Field crop: maize
Growth stage: 2
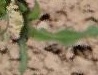
Species: maize